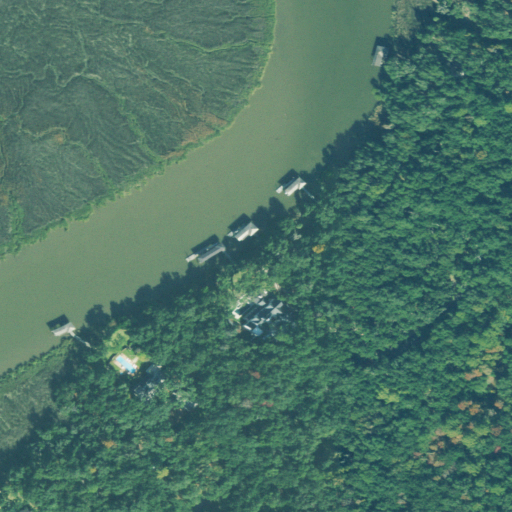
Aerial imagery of cliff(s) in Georgia named Pikes Bluff containing evergreen forest, open water, herbaceous wetlands, open development, and woody wetlands